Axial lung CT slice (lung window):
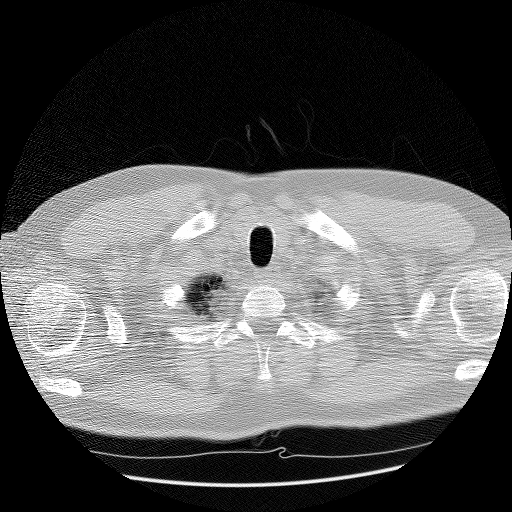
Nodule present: no